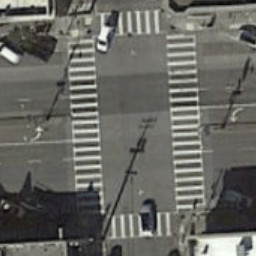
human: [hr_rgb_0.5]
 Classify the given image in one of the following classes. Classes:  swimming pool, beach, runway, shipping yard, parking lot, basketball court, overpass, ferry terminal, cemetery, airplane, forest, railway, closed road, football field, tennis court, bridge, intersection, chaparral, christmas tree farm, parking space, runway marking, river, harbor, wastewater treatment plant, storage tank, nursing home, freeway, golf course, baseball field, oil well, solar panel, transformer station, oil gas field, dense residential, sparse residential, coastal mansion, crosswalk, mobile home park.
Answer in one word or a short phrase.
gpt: crosswalk